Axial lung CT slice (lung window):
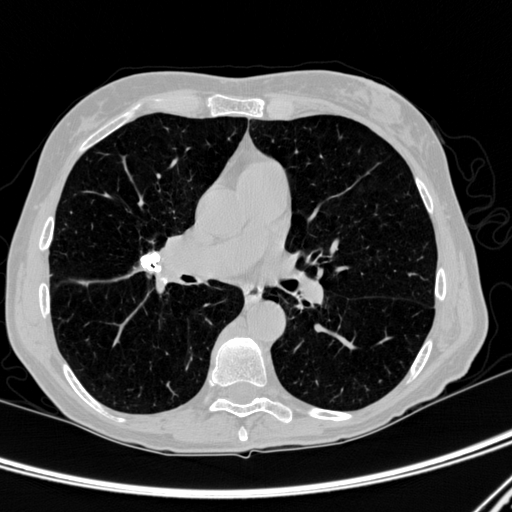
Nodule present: no